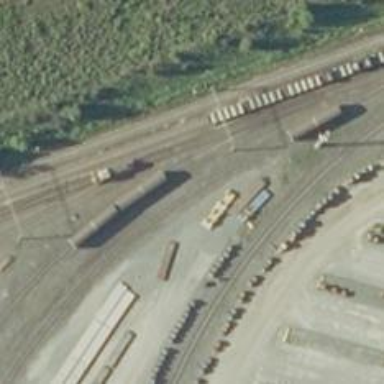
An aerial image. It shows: Rail spur service.